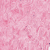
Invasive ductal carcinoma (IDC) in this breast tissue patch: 0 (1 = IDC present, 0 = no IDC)